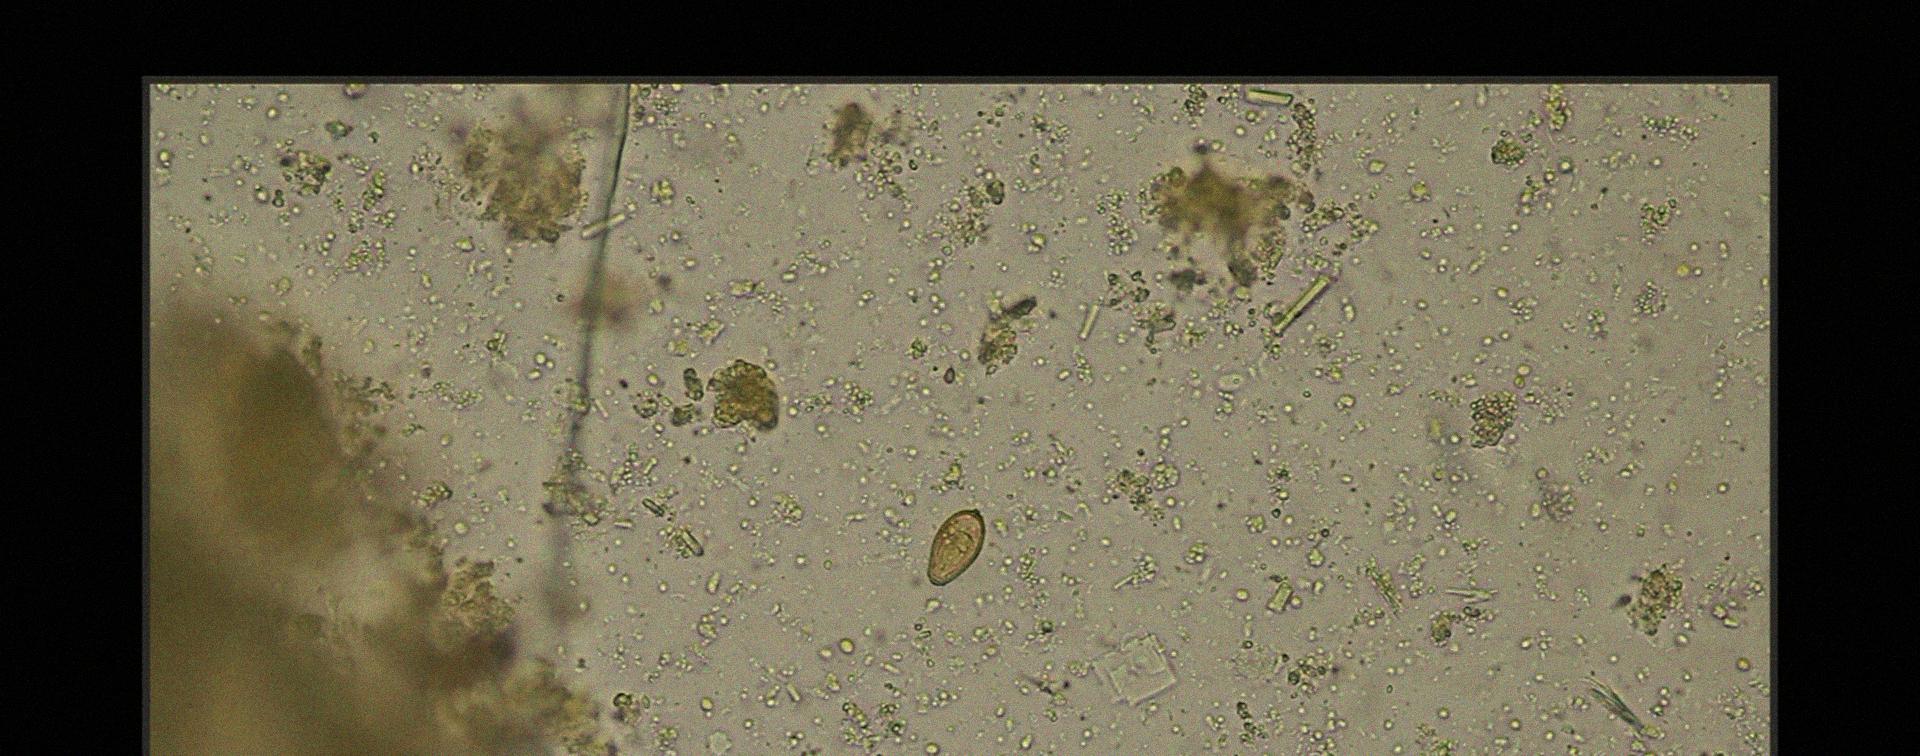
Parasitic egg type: Opisthorchis viverrine